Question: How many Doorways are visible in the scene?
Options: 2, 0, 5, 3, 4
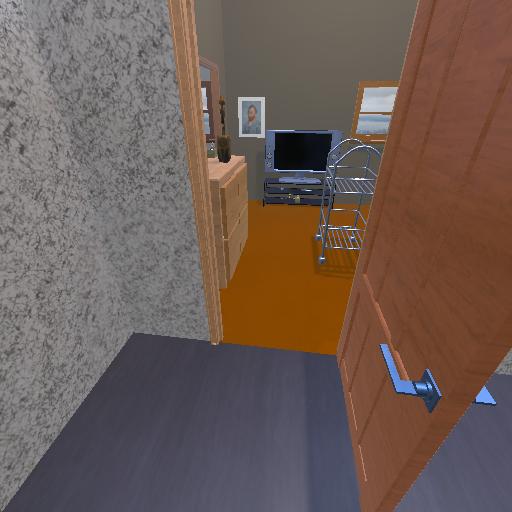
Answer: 2